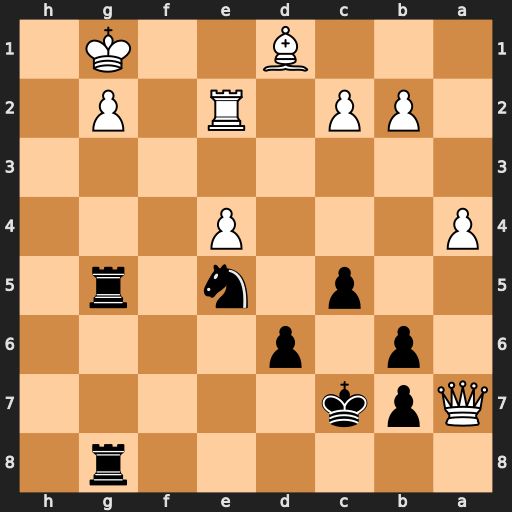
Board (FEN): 6r1/Qpk5/1p1p4/2p1n1r1/P3P3/8/1PP1R1P1/3B2K1
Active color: b
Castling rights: -
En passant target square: -
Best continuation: Nc6 Qxb7+ Kxb7